【题型】填空题　【知识点】立体几何　【难度】easy
如图为正六棱柱 \(ABCDEF-A'B'C'D'E'F'\)。其6个侧面的12条面对角线所在直线中，与直线 \(A'B\) 异面的共有\underline{\quad\quad}条。

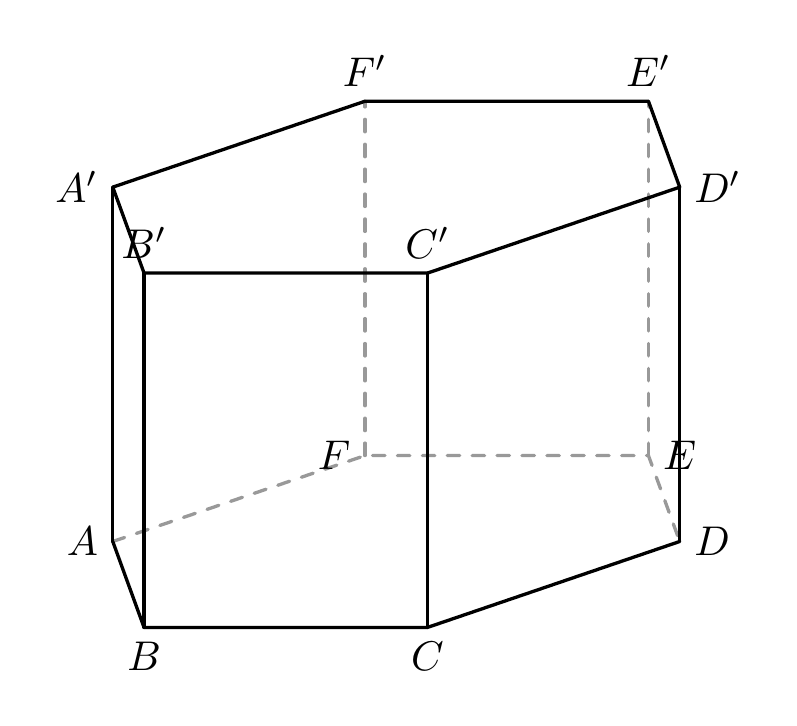
【解答】
【答案】\(\boldsymbol{5}\)
\vspace{1em}
\noindent
【解析】

\noindent
连接六个侧面的面对角线及 \(A'D'\)，
\noindent
因为六边形 \(A'B'C'D'E'F'\) 为正六边形，所以 \(A'D' \parallel B'C'\)，
\noindent
故 \(A'D' \parallel BC\)，所以 \(A',D',B,C\) 四点共面，\(A'B,CD'\) 不是异面直线，
\noindent
同理可得：\(EF'\) 与 \(A'B\) 共面，不是异面直线，
\noindent
而 \(A'B \parallel DE'\)，所以 \(A'B,DE'\) 共面，不是异面直线，
\noindent
又 \(AB',A'F,BC'\) 与 \(A'B\) 相交，所以 \(AB',A'F,BC'\) 与 \(A'B\) 也不是异面直线，
\noindent
故12条面对角线中，与 \(A'B\) 不是异面直线的面对角线为 \(AB',A'F,BC',DE',EF',CD'\)，
\noindent
其余面对角线均与 \(A'B\) 异面，分别为 \(B'C,C'D,D'E,FE',AF'\)，共5条。
\vspace{1em}
\noindent
故答案为：\(\boldsymbol{5}\)
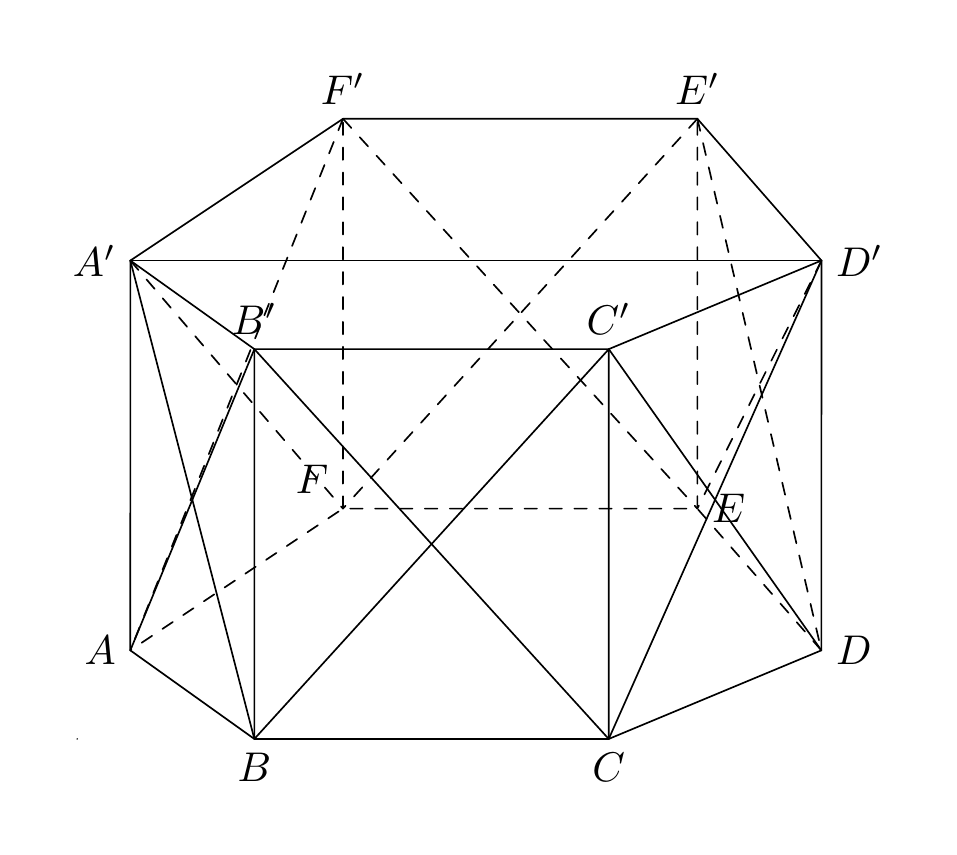